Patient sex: F
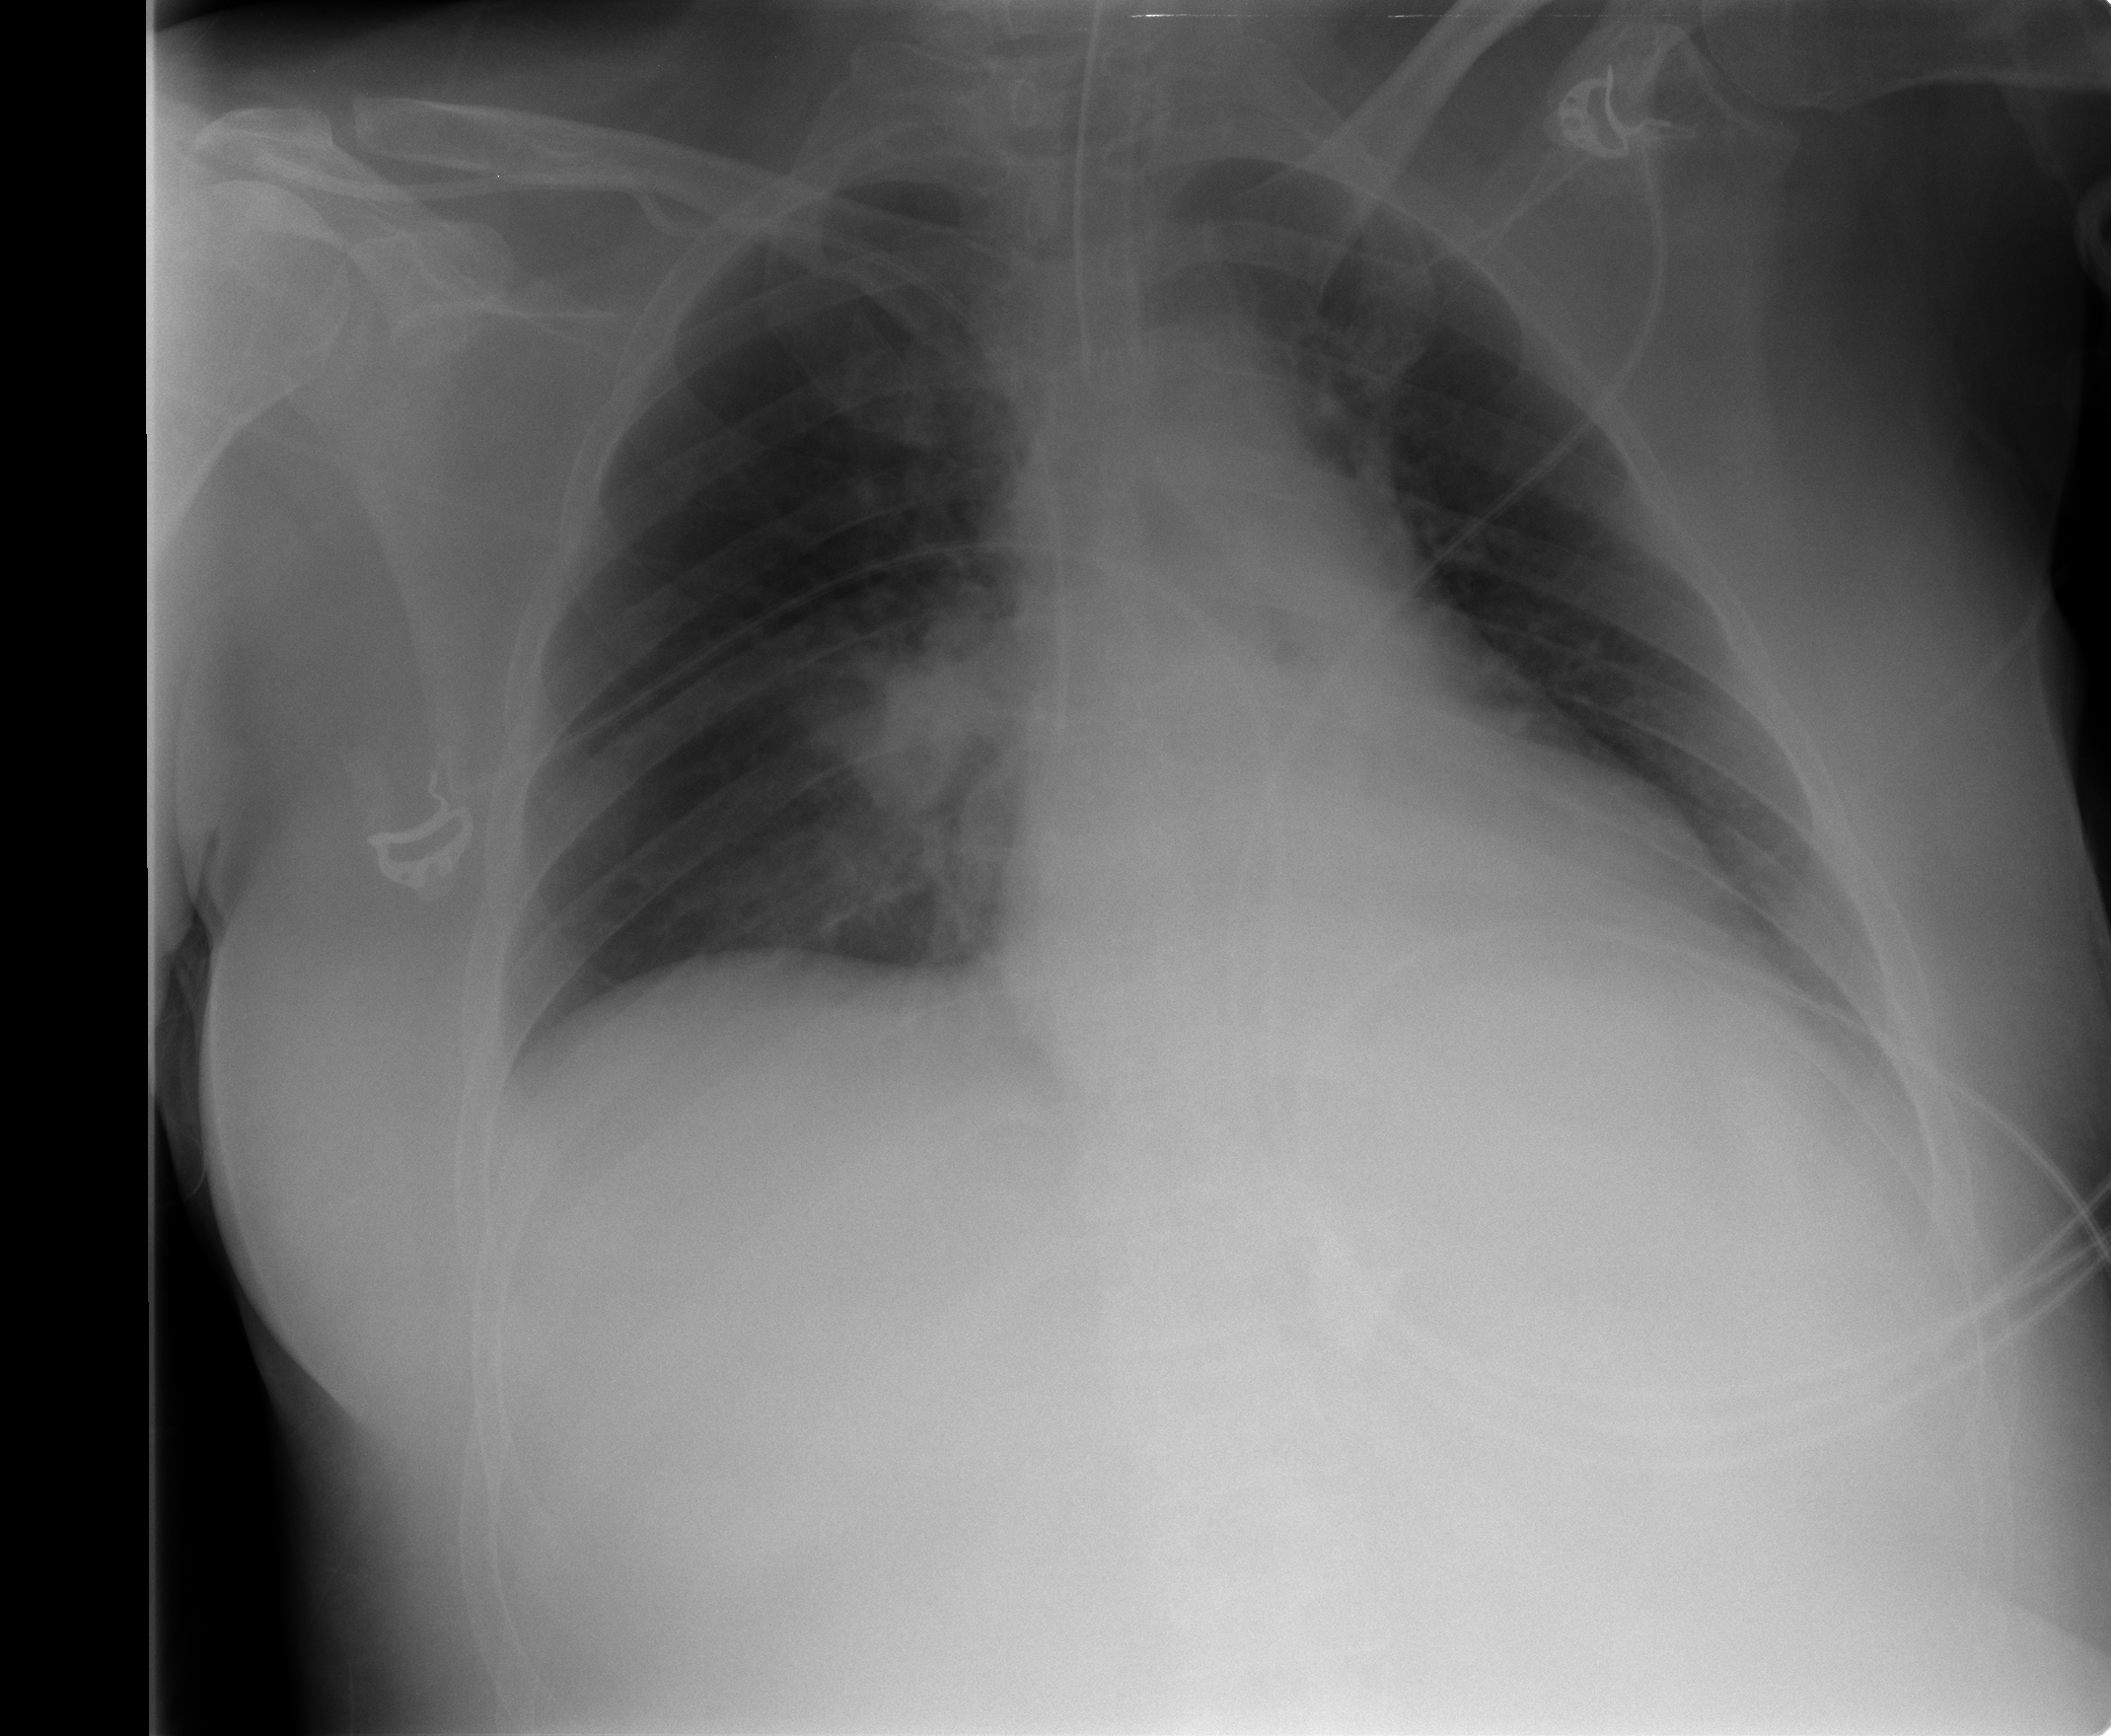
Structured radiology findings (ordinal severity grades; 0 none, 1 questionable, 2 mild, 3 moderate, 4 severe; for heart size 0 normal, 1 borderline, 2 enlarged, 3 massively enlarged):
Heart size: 2
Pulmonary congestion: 1
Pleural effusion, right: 0
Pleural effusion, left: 1
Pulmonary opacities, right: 1
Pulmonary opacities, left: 0
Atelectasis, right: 1
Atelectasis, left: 1